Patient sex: F
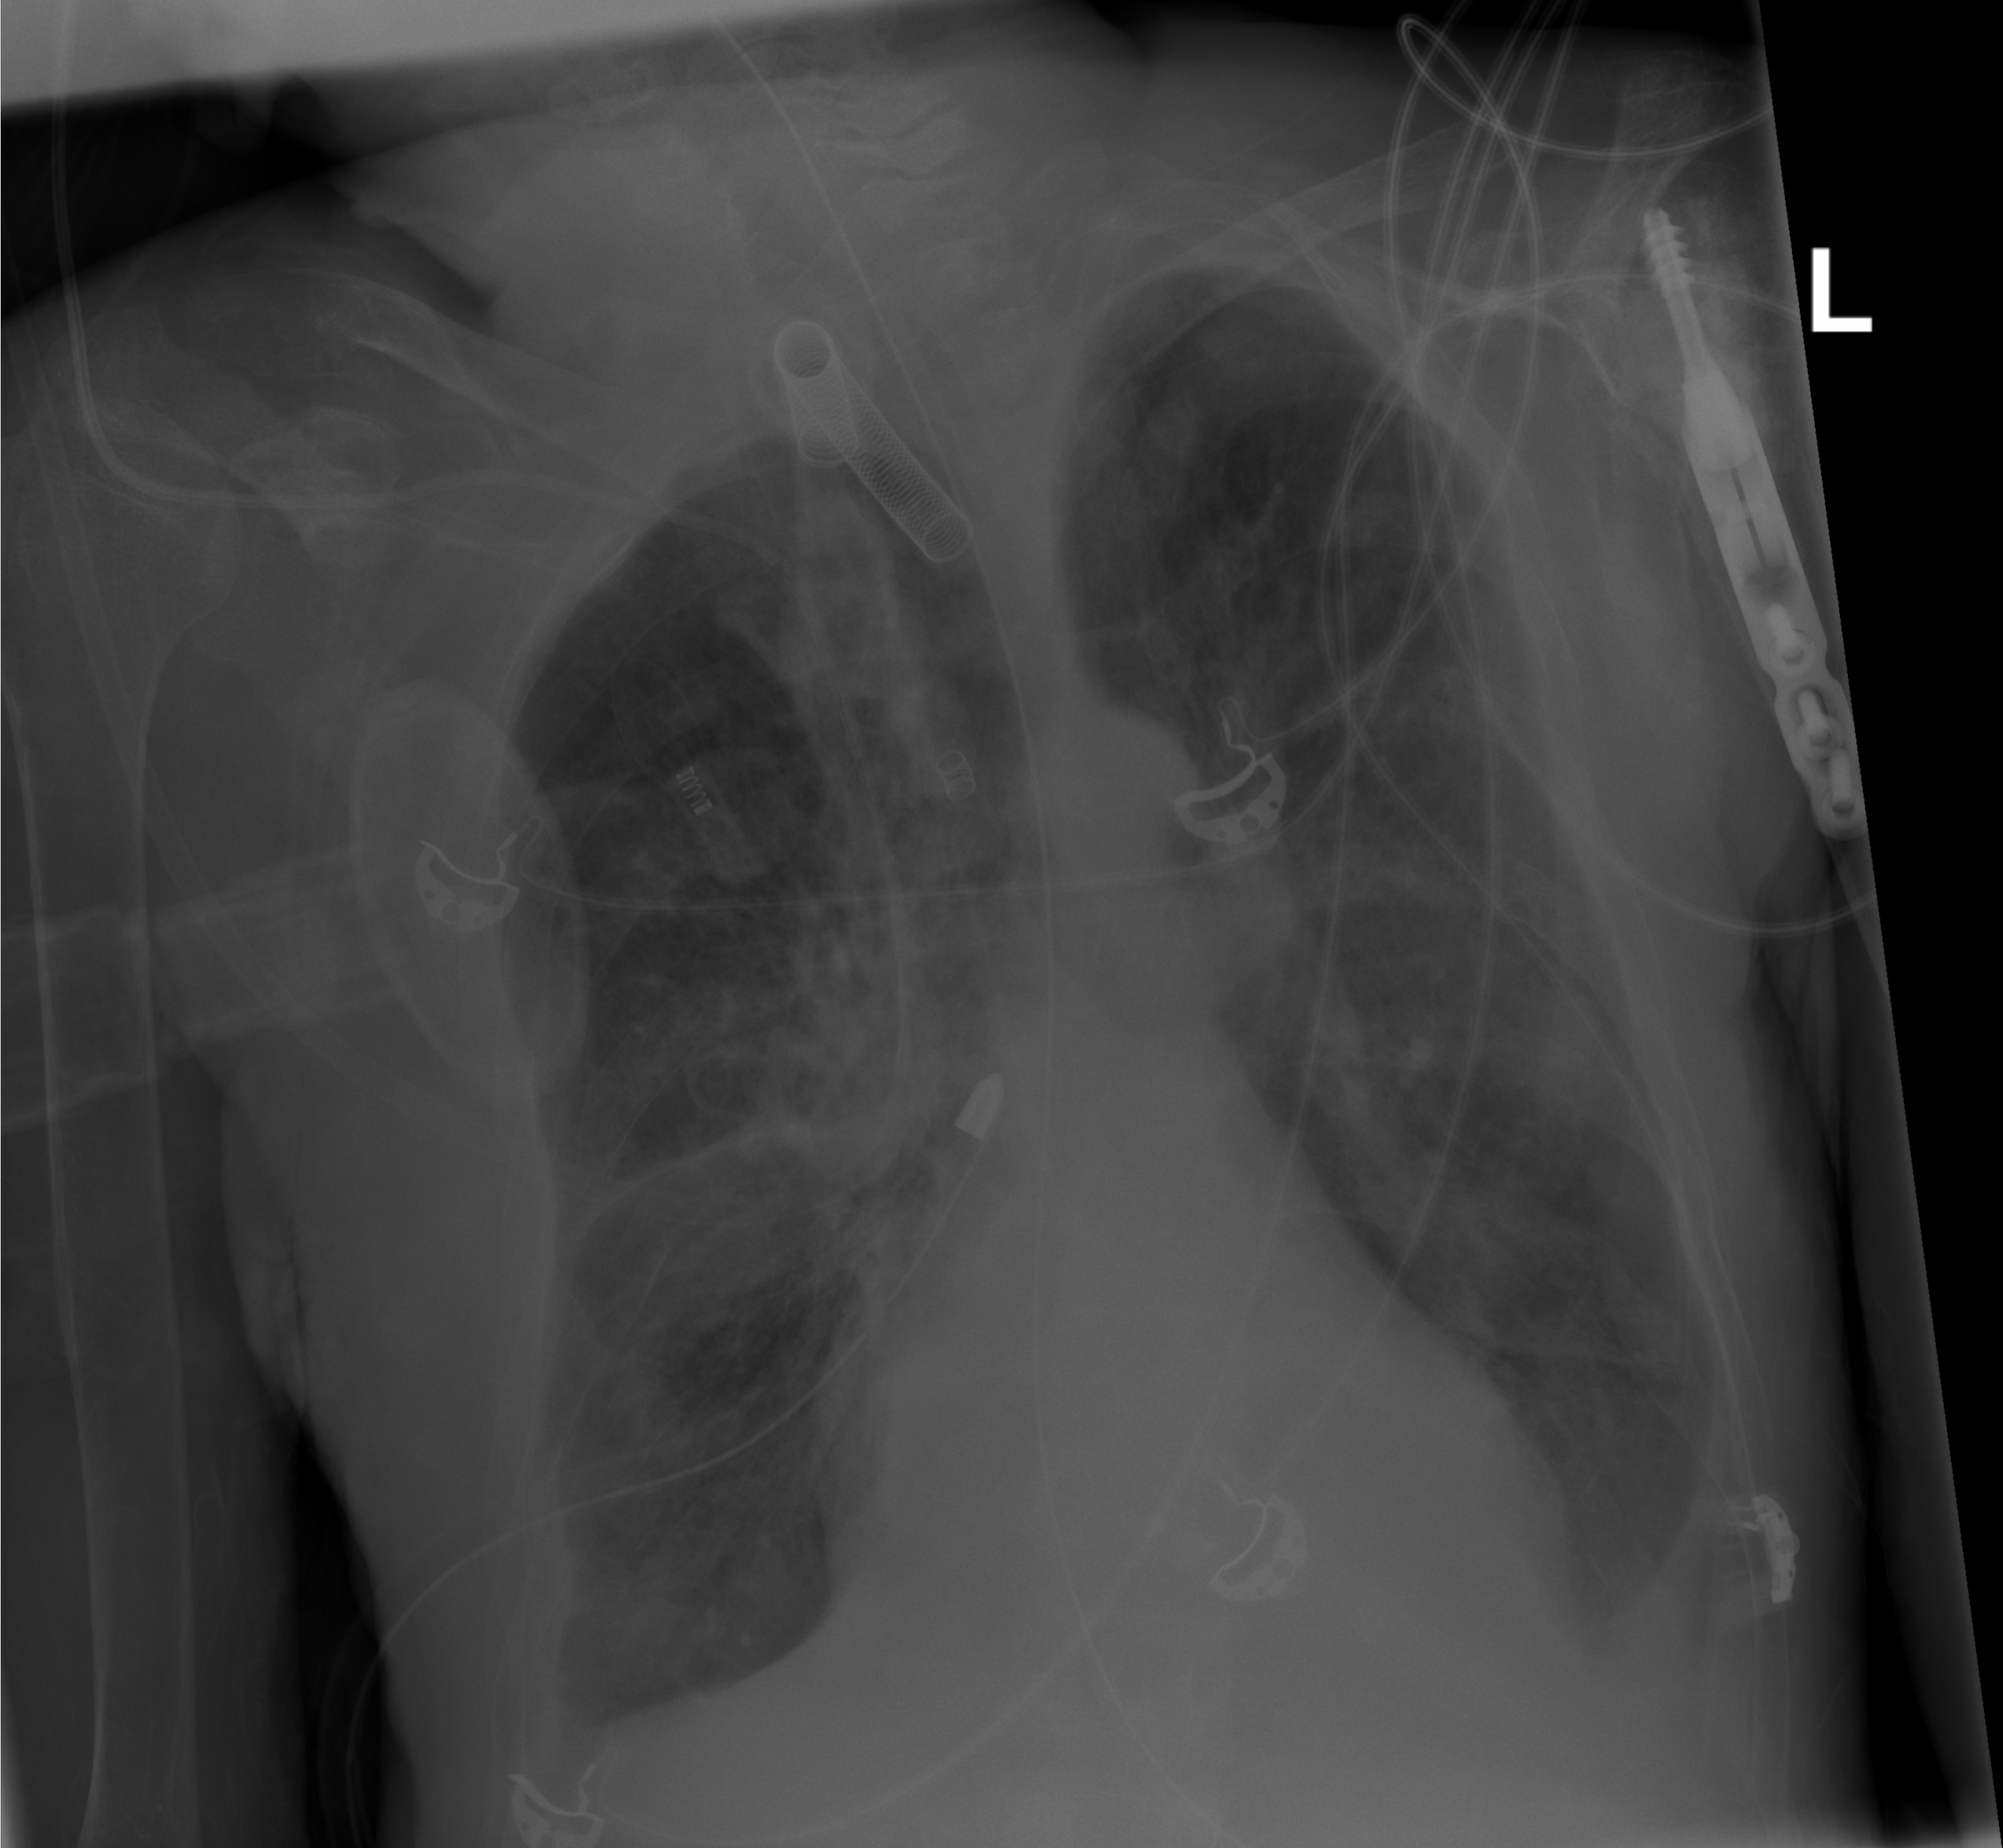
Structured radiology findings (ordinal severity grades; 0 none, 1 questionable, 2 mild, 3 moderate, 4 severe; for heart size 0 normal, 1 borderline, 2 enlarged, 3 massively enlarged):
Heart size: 0
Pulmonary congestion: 2
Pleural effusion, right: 2
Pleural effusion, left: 2
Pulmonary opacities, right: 2
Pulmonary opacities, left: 2
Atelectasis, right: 2
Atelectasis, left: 2